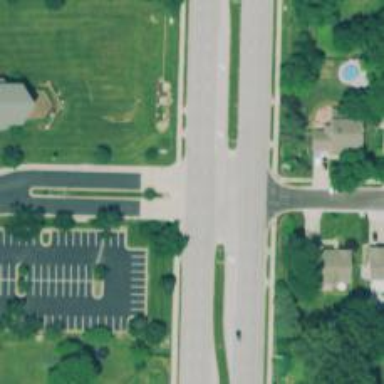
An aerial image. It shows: Road with dash markings.